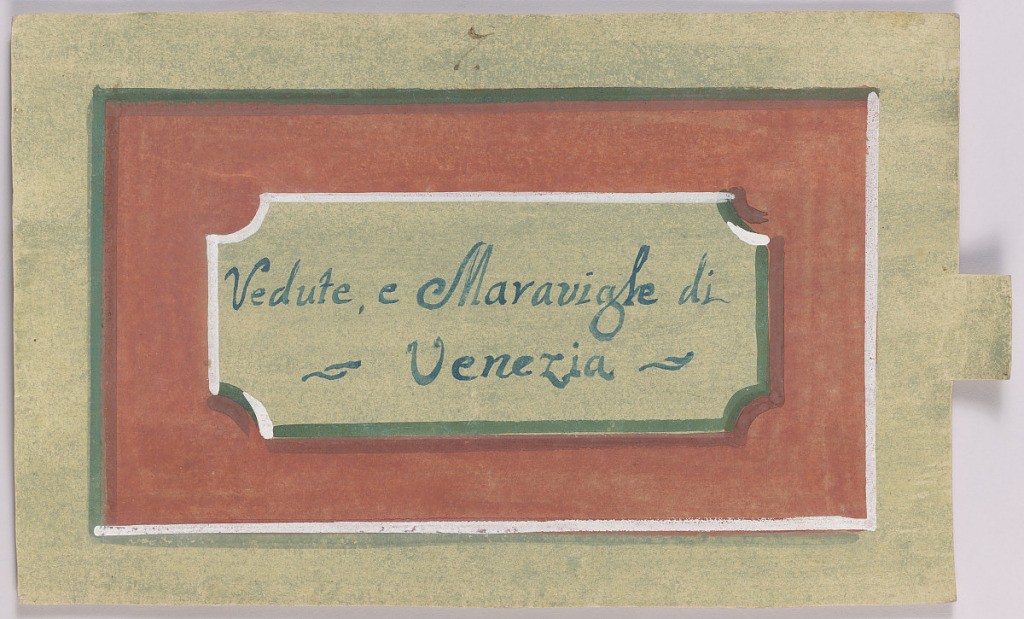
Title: Peep-Show Print
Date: mid-18th century
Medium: Engraving and brush and wash on paper
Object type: Print
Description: Peep-show print